Question: I try to install 'git-auto-commit-mode' base on <URL> manual.
- <URL>

- - '(add-to-list 'load-path "/Users/kuna/Library/git-auto-commit-mode-master")'
But as an output I got:
'''
>
>
>
'''
I need to install program which help me test auto commits when I change some files, or add new ones, or remove.
What should i do to install this and try how it work? I am very new with doing such things. Need very simple and basic answer. Thank You
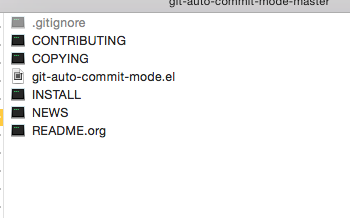
Answer: Out of the installation modes listed in <URL>.
> If you put a file with a special name '.dir-locals.el' in a directory, Emacs will read it when it visits any file in that directory or any of its subdirectories, and apply the settings it specifies to the file's buffer.Emacs searches for '.dir-locals.el' starting in the directory of the visited file, and moving up the directory tree.
So add a '.dir-locals.el' file at the root of your git repo, and put in it (if you're using Emacs 24 or newer)
:
'''
((nil . ((eval git-auto-commit-mode 1))))
'''